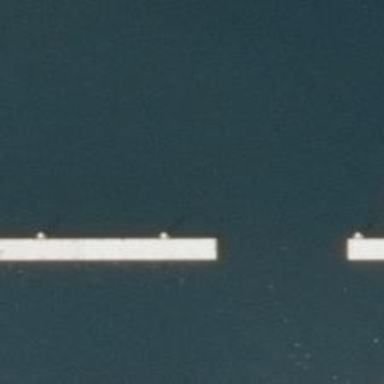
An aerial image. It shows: Man-made pier.